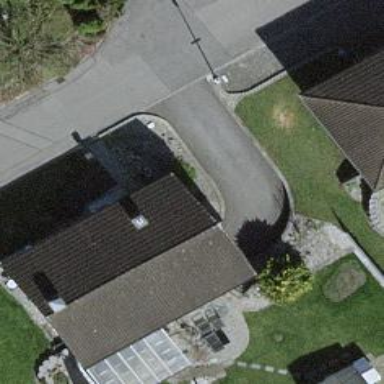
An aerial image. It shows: Simple and straightforward house.